Question: I have a list of Strings and I am required to ensure that one particular element is always in the firt position in the list. Here is an illustration. Assuming that my list contains [sicav action, droits de souscription, , fcp actions]. I am required to make sure that 'famille action' is always at the first position before a further processing on the list occurs.
Here is how I did it:
'''
/**
* Force this list to alway keep the constrained value on top
* @param liste
* @param constraint
*/
public void doConstrainList(List<String> liste, String constraint) {
System.out.println("List initial state: " + liste);
if (!liste.contains(constraint)) {
return;
}
int indexToProcess = liste.indexOf(constraint);
String keeper = constraint;
liste.remove(indexToProcess);
liste.add(0, keeper);
System.out.println("List state after processing:" + liste);
}
'''
When I call this method with the list example mentionned above for the same constraint value I obtain the following result

So this is working as expected, but I would like to know if there is a better way to do it. For chances are the list will keep growing in size and I would not like this method to be time consumming. I am using Java 1.6 and I can't use newer Java version. Thanks for any help
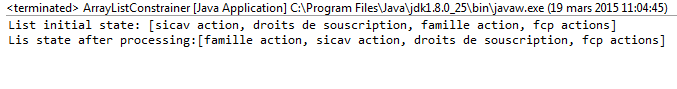
Answer: I think you can save some processing time by refactoring your code to this:
'''
public void doConstrainList(List<String> liste, String constraint) {
System.out.println("List initial state: " + liste);
if (liste.remove(constraint)) {
liste.add(0, constraint);
}
System.out.println("List state after processing:" + liste);
}
'''